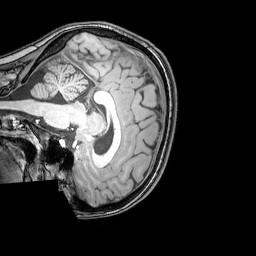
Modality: T1w
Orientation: sagittal
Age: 24
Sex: female
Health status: healthy
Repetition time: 0.081 s
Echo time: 0.037 s